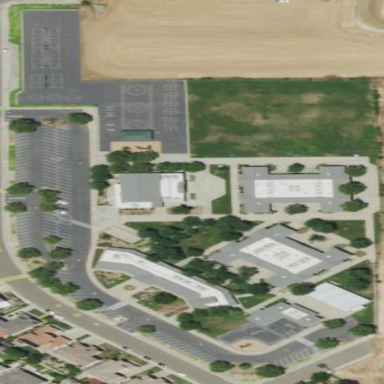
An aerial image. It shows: School.